Question:
When i hover mouse at that time i got the effect but i want to set one image as a by default select when page is load.
Anyone Help me.
Here is my css.
'''
.simpleLens-thumbnails-container a{
display: inline-block;
}
.simpleLens-thumbnails-container a img{
display: block;
}
.all-thumb{
width:50px !important;
}
#demo .img{
border: 5px solid #000;
}
.all-thumb:hover{
box-shadow: 0px 0px 10px #BFCBD5;
}
'''
Here is my PHP code.
'''
<a href="#" id="demo" class="simpleLens-thumbnail-wrapper" data-lens-image="<?php echo $img; ?>" data-bigimage="<?php echo $img; ?>">
<img class="all-thumb" id="demo" src="<?php echo $img; ?>">
</a>
'''
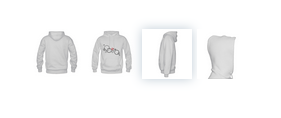
Answer: add a class 'selected' to the desired img element like this
'''
$first_item = true;
foreach (............)
{
if($first_item){
<img class="all-thumb selected" id="demo" src="<?php echo $img; ?>">
$first_item = false;
}
else
<img class="all-thumb" id="demo" src="<?php echo $img; ?>">
}
'''
and use this css
'''
.all-thumb.selected, .all-thumb:hover{
box-shadow: 0px 0px 10px #BFCBD5;
}
'''
this will work :)